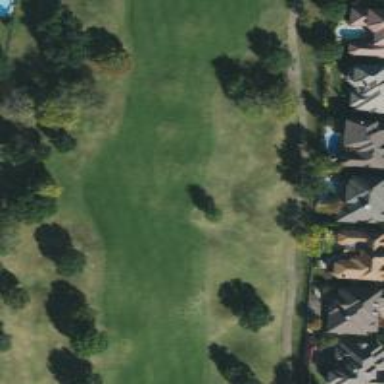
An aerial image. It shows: Scenic golf fairway.